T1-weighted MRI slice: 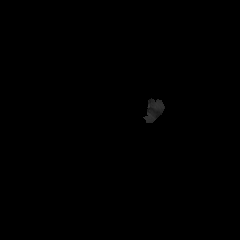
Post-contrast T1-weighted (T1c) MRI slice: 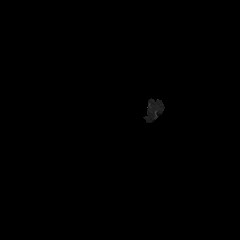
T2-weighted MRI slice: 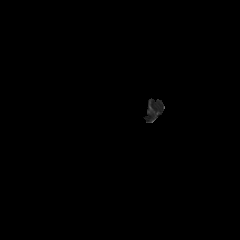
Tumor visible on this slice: no